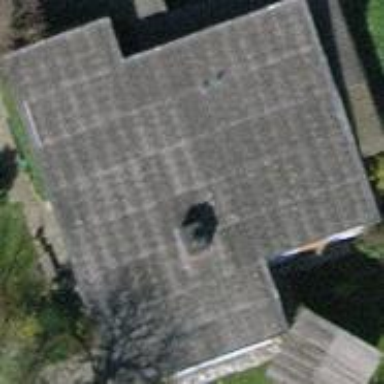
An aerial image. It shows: Detached building with skillion roof shape.